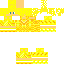
A female human skin with pale skin, wearing blonde long hair dressed in a yellow tshirt and brown pants, featuring a closed mouth.